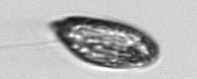
Label: Katodinium_or_Torodinium